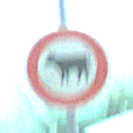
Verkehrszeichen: VerbotViehtrieb
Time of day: MorningAfternoon
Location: Roofed (Special)
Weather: PartlyCloudy
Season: NotSpecified
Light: Natural